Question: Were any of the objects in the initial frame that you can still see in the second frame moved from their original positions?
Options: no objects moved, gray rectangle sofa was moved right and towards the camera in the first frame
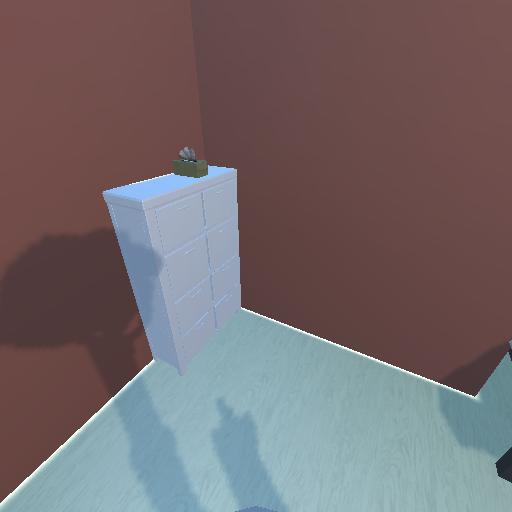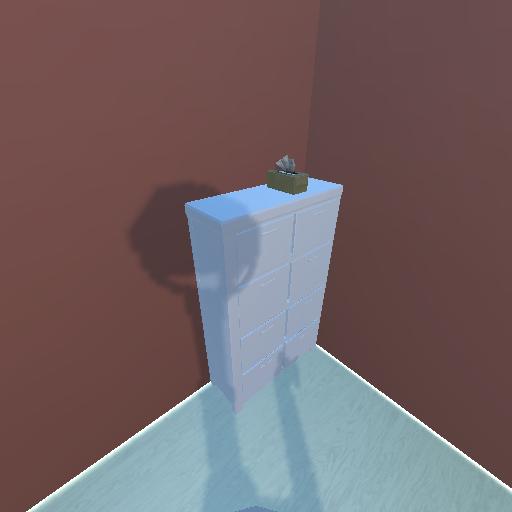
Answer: no objects moved